Field crop: maize
Growth stage: 2
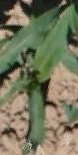
Species: maize